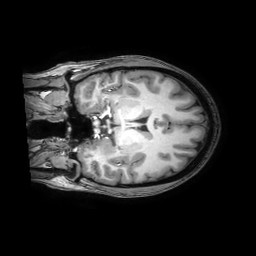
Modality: T1w
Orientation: coronal
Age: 20
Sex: female
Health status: healthy
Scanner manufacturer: philips
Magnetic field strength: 3 T
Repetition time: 0.0079 s
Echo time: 0.0035 s